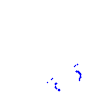
Particle: proton